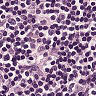
Metastatic tissue present: no